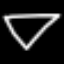
Label: diamond